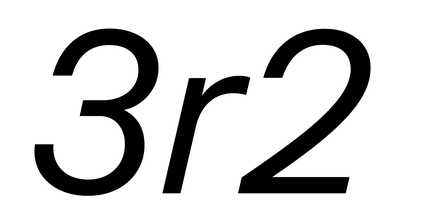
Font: InstrumentSans-Italic_Italic